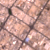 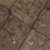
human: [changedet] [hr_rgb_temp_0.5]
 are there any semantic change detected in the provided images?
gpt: Nothing changed in this area.